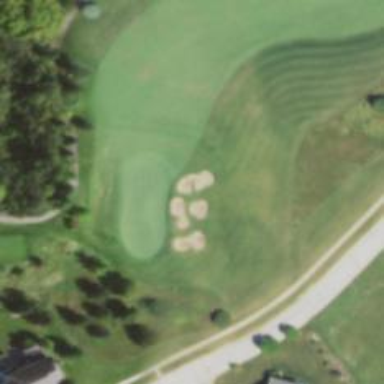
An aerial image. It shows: View of golf hole.